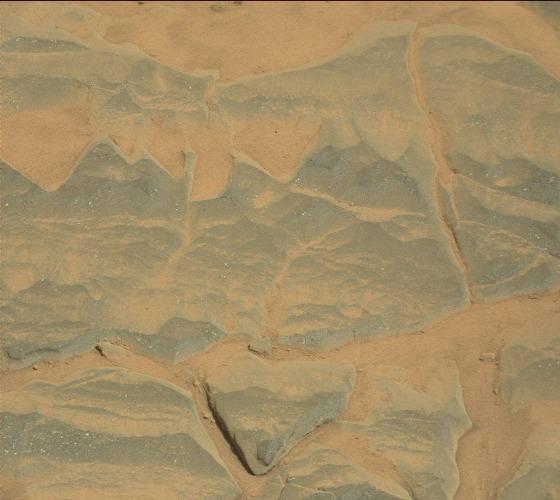
Terrain classes present: Bedrock, Gravel / Sand / Soil, Shadow